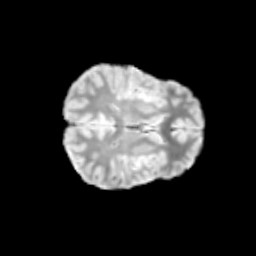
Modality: T2w
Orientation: axial
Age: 12
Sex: female
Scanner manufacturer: siemens
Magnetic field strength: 3 T
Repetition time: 3.8 s
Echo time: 0.07 s